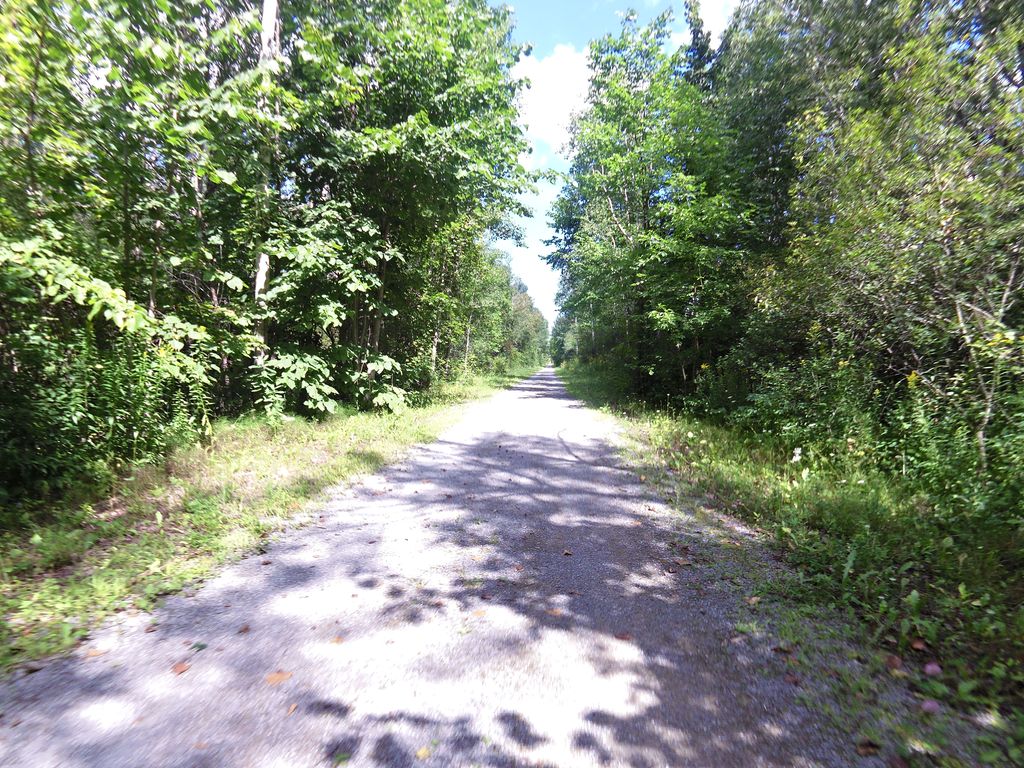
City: ottawa-gatineau